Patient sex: M
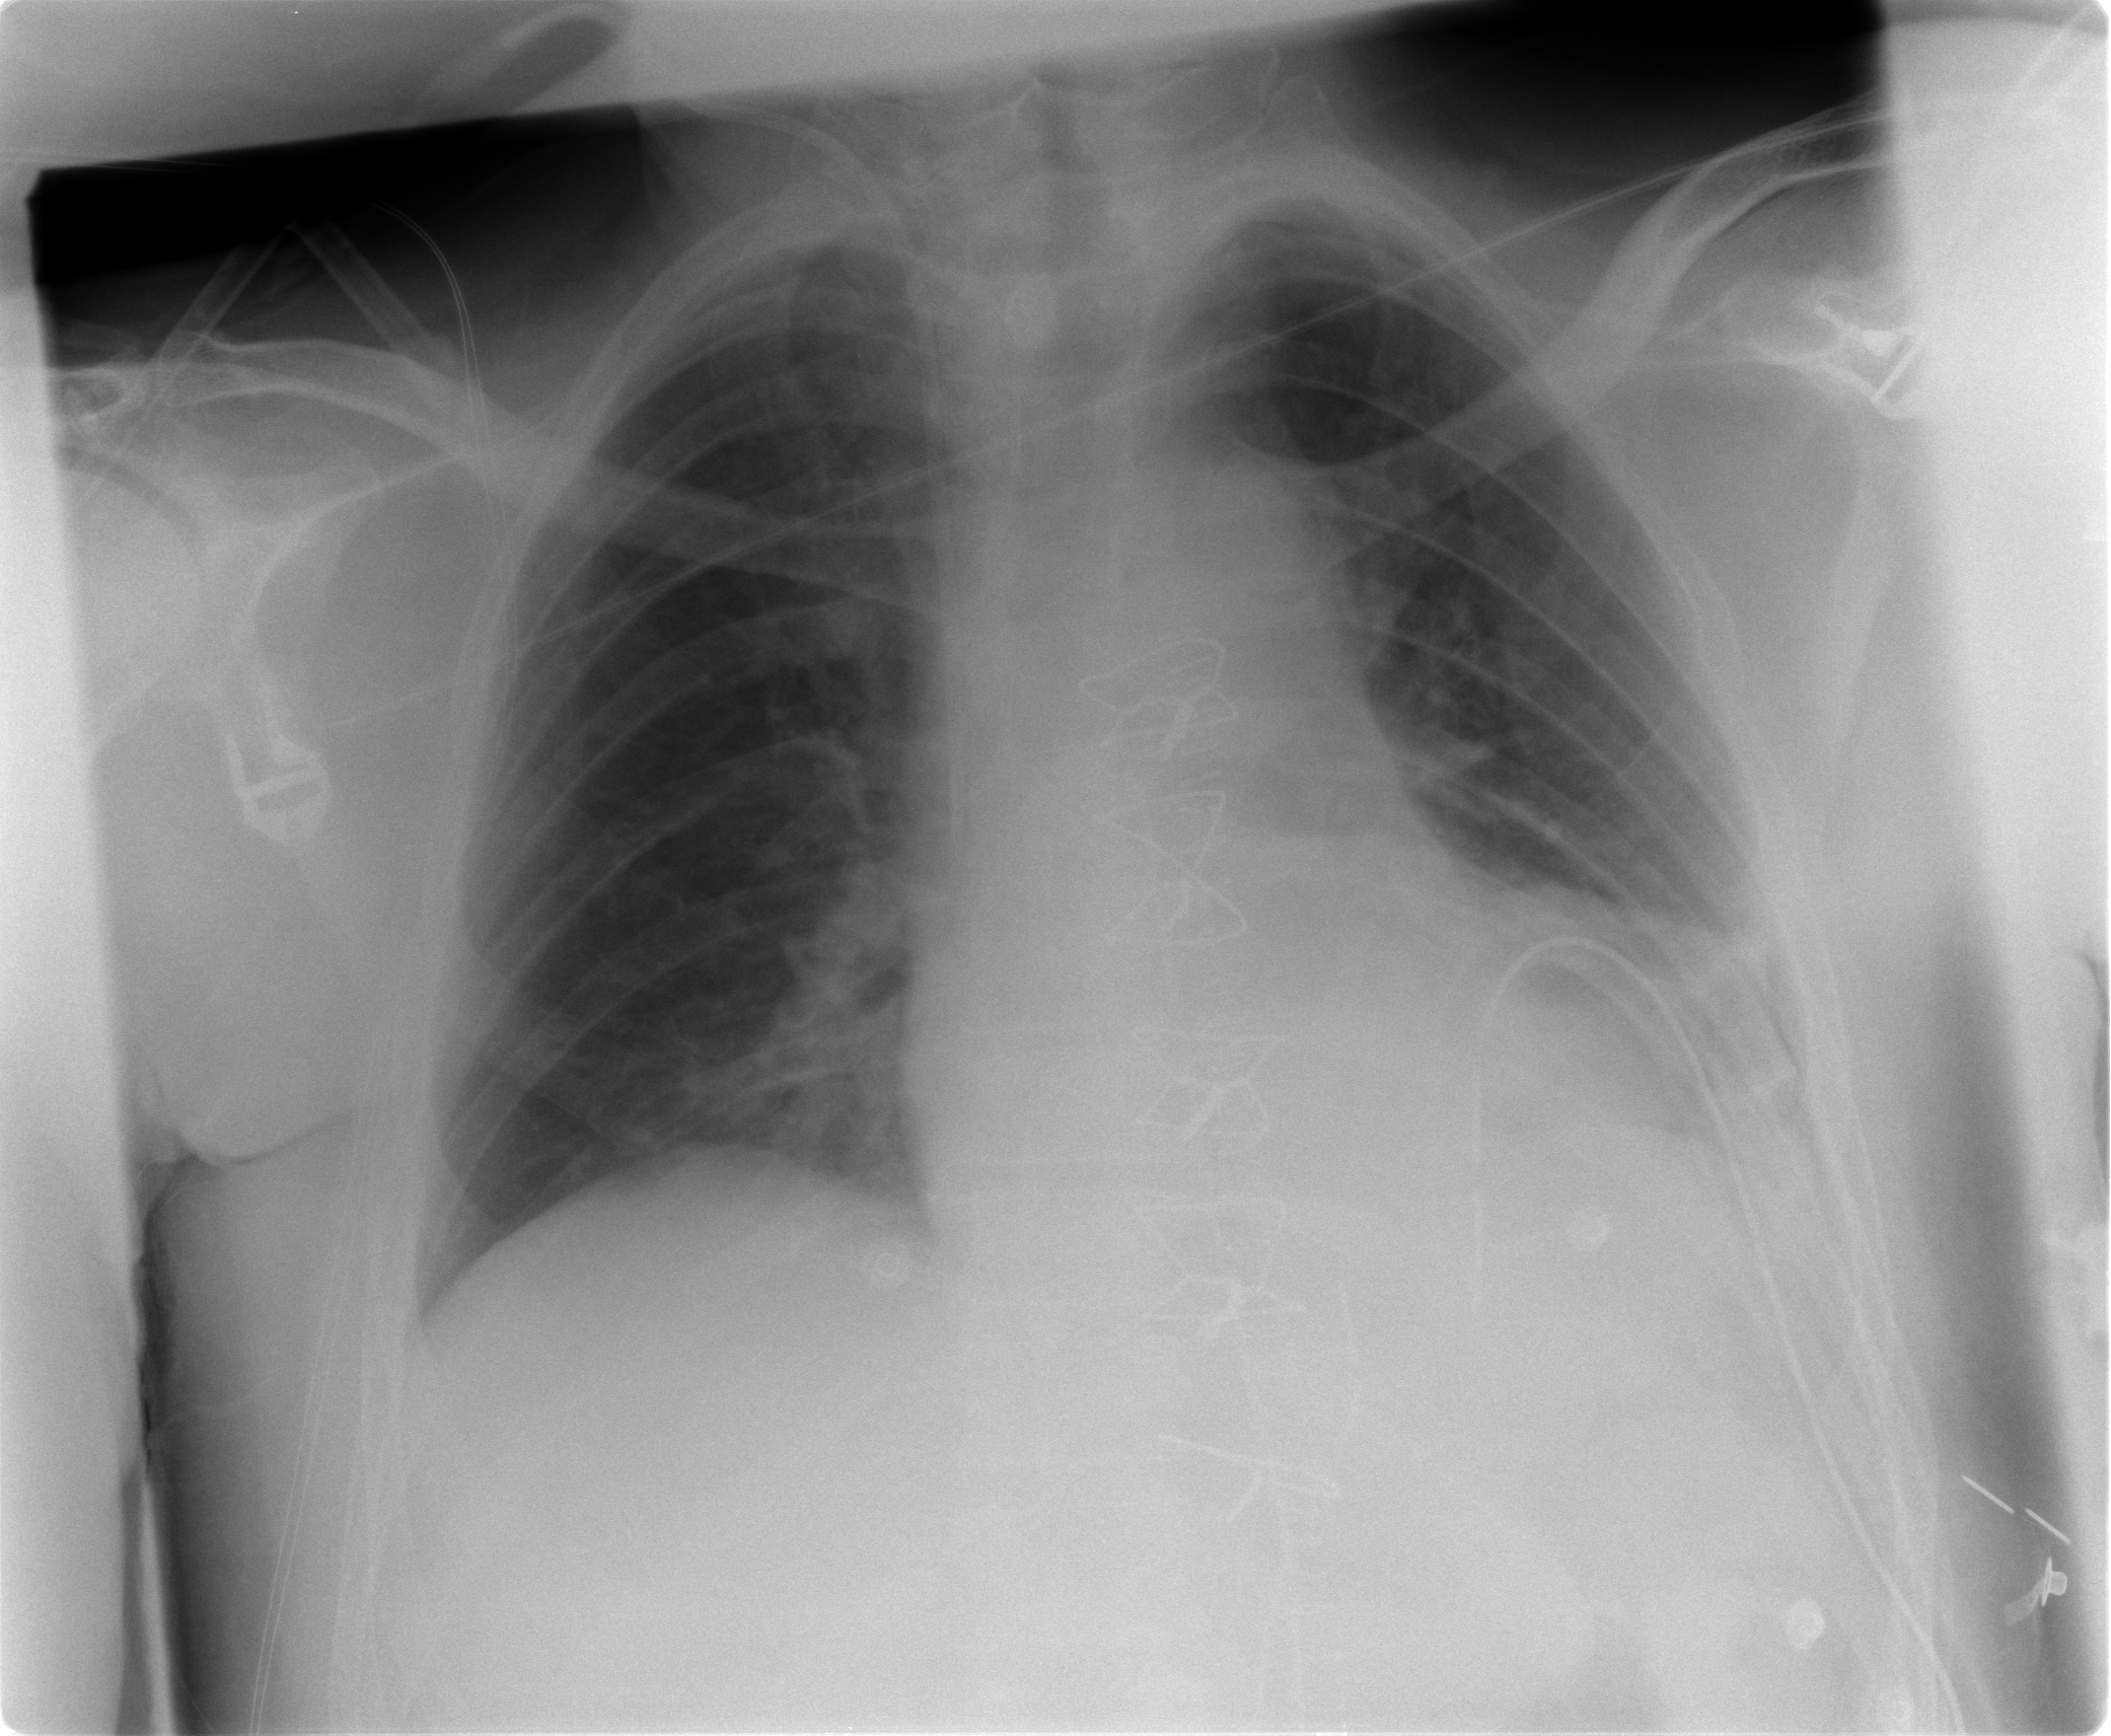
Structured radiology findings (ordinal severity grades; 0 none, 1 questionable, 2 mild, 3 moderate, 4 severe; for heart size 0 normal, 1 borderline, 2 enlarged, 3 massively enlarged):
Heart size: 0
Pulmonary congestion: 1
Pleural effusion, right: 0
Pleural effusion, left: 2
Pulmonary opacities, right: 0
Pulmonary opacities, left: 0
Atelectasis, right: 1
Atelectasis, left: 2